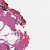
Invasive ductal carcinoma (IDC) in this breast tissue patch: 0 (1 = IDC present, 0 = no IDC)